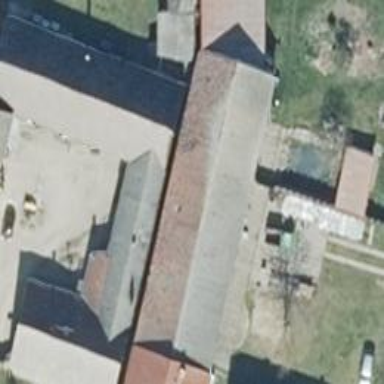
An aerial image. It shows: Rural barn.